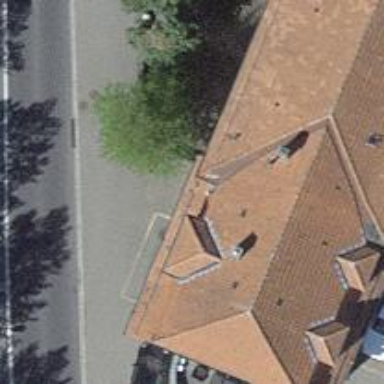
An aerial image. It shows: Hipped-roof building with apartments.